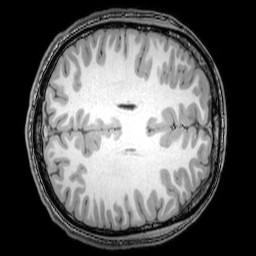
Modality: T1w
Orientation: axial
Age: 22
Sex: male
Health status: healthy
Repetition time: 0.081 s
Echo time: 0.037 s